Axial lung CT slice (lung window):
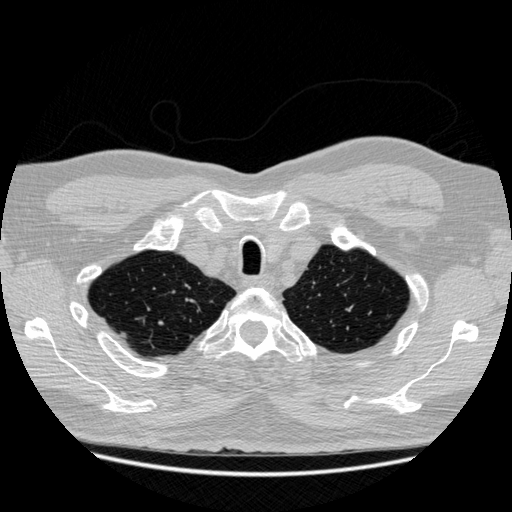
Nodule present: no